【题型】填空题　【知识点】解析几何　【难度】easy
已知点 $A(-1,-1), B(2,4), C(4,1)$，过点 $A$ 的直线 $l$ 与线段 $BC$ 相交，则直线 $l$ 的斜率 $k$ 的取值范围是\_\_\_\_\_\_\_\_.
【解答】

\noindent \textbf{【答案】} $\left[\dfrac{2}{5},\dfrac{5}{3}\right]$

\vspace{0.2cm}
\noindent \textbf{【分析】} 依题意，作出图象，利用正切函数的单调性，结合图象即得.

\vspace{0.2cm}
\noindent \textbf{【详解】}

如图，要使过点$A$的直线$l$与线段$BC$相交，需使直线$l$的倾斜角介于直线$AB$,$AC$的倾斜角之间，
即需使斜率$k$满足$k_{AC} \leq k \leq k_{AB}$，
因$k_{AB}=\dfrac{4-(-1)}{2-(-1)}=\dfrac{5}{3}$，$k_{AC}=\dfrac{1-(-1)}{4-(-1)}=\dfrac{2}{5}$，故$k \in \left[\dfrac{2}{5},\dfrac{5}{3}\right]$.
故答案为：$\left[\dfrac{2}{5},\dfrac{5}{3}\right]$.

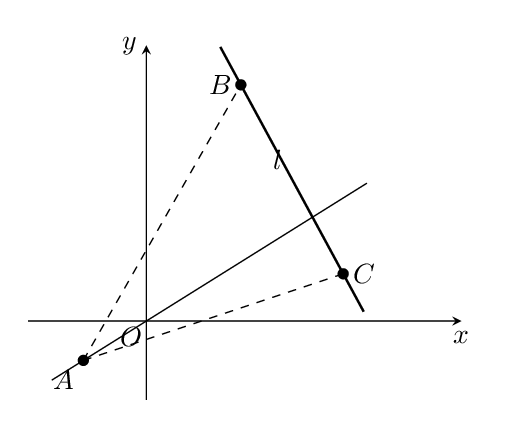